Aerial crown-view tile of a tropical tree (Barro Colorado Island, Panama), acquired 20250616:
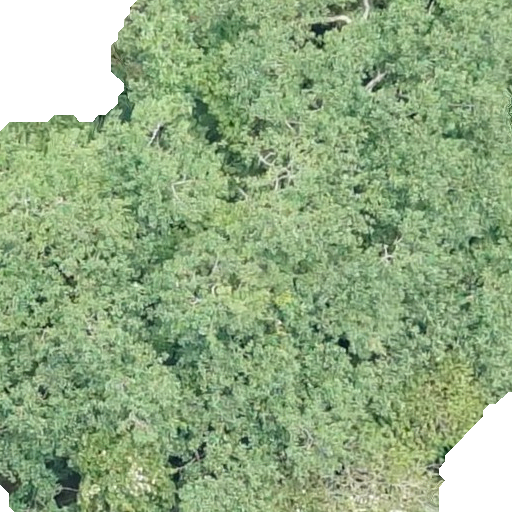
Species: Hieronyma alchorneoides
GBIF accepted scientific name: Hieronyma alchorneoides
Crown area: 494.299 m²